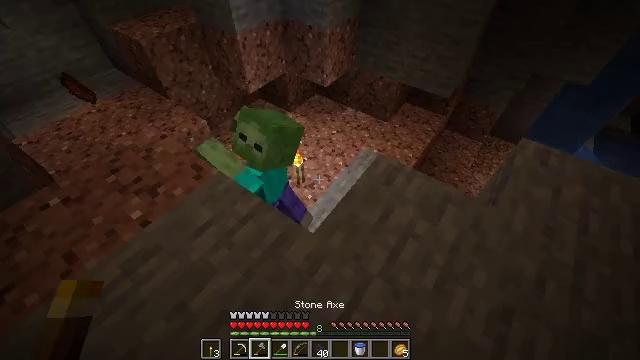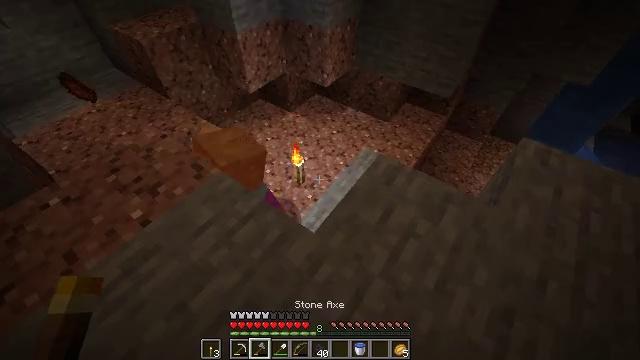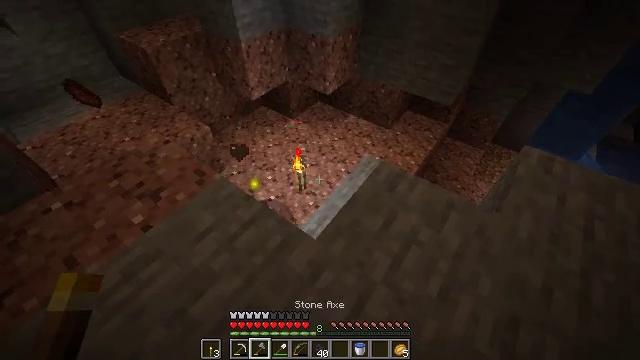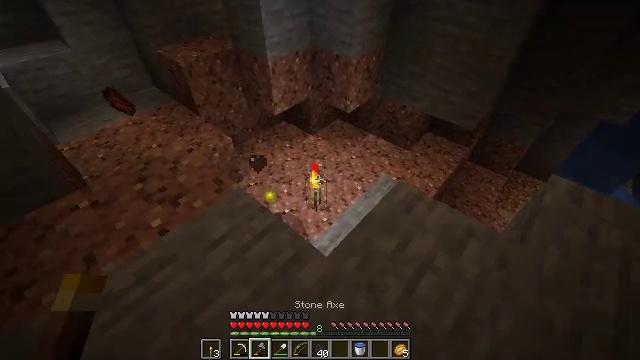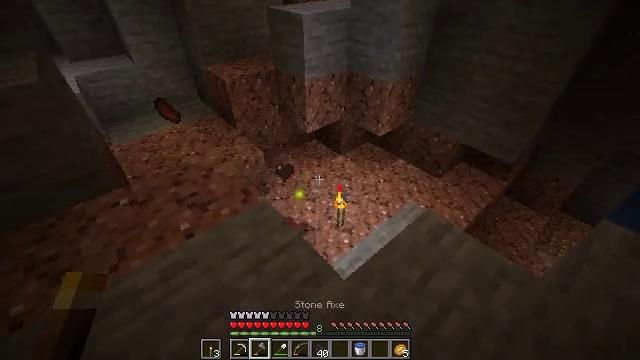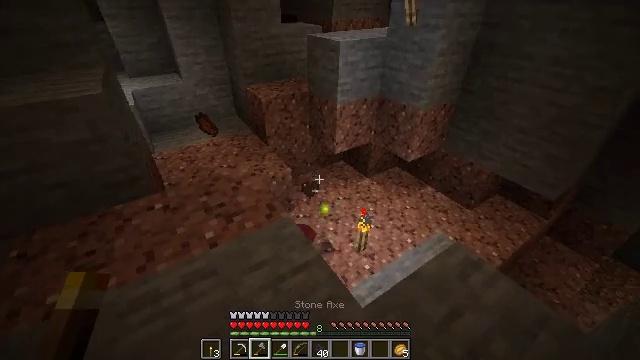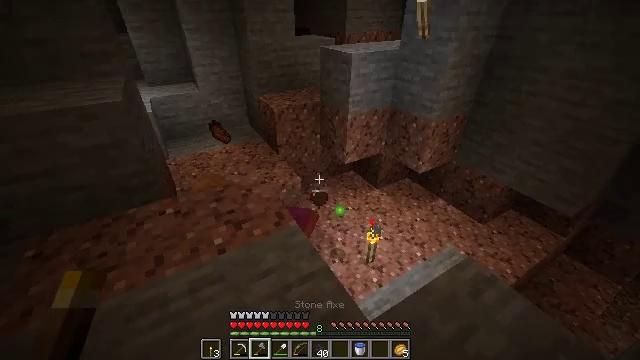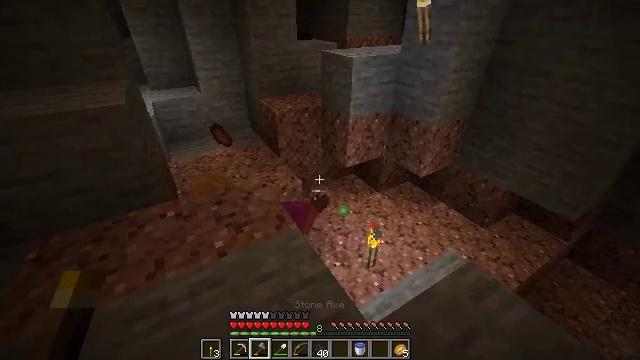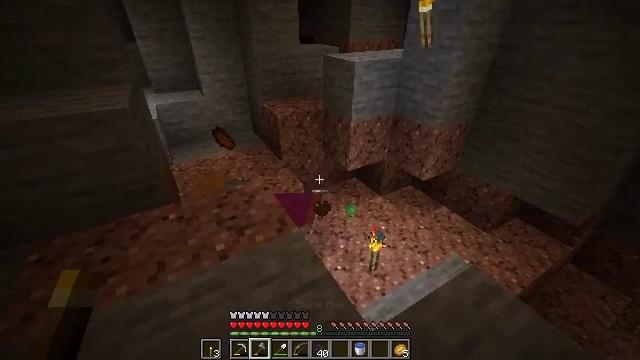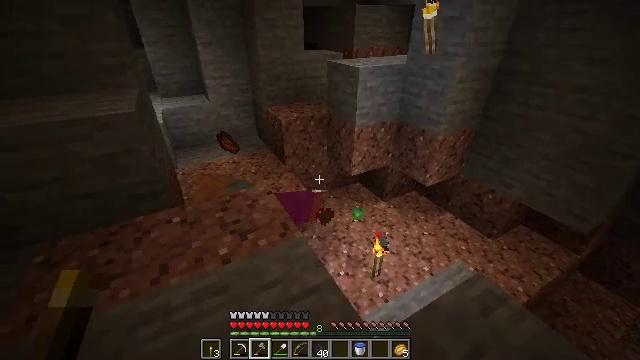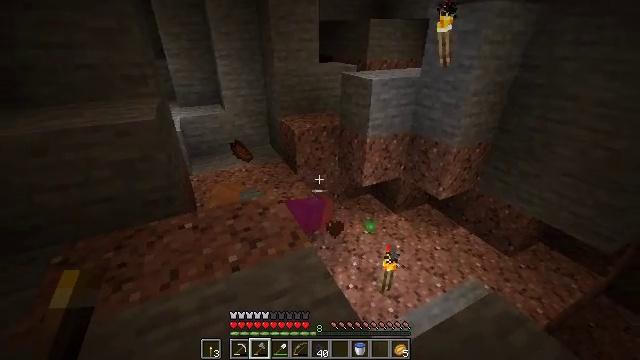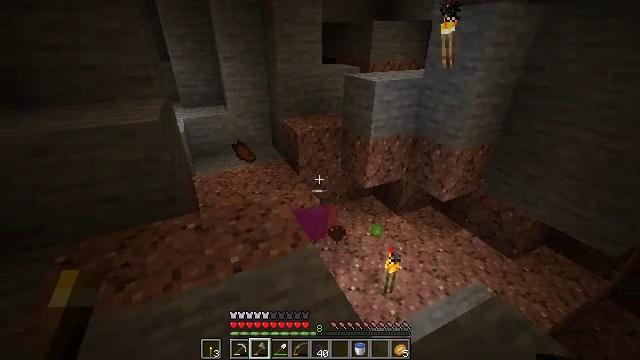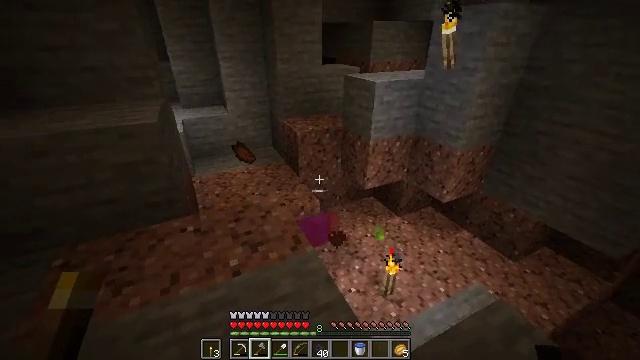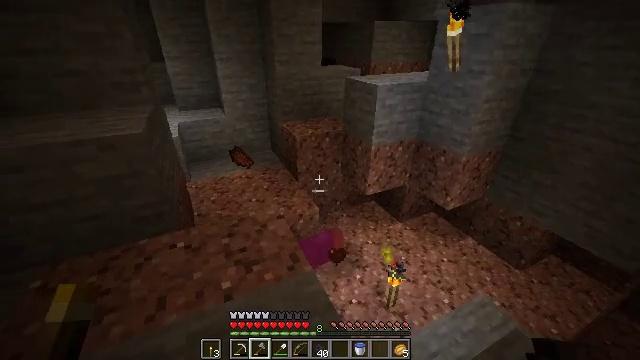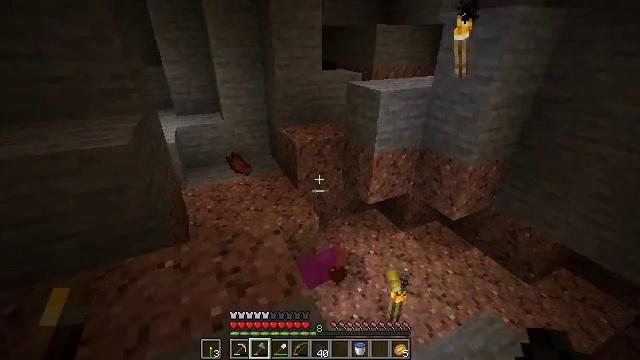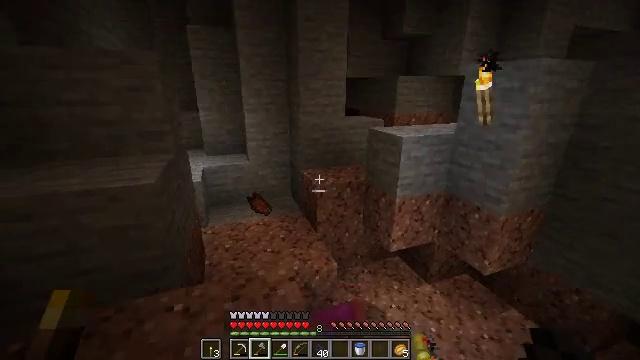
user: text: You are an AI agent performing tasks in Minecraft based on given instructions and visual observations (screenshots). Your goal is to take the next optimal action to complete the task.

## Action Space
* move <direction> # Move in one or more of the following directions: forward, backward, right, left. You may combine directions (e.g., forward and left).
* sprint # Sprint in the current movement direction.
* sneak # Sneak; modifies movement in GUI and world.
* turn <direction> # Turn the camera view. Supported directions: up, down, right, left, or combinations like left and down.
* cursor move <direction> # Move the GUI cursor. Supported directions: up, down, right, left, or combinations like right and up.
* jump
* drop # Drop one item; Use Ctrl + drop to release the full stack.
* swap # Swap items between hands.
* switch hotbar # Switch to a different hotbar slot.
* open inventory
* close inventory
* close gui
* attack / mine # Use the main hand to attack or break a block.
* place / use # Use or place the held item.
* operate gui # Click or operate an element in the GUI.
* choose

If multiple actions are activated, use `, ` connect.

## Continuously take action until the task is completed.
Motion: motion action
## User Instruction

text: Collect some oak leaves.
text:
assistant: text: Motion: no_op
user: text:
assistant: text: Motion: turn up
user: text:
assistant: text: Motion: turn left and up
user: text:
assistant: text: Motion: turn left and up
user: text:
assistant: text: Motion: turn left and up
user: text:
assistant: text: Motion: turn left and up
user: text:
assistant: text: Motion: no_op
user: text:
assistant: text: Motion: no_op
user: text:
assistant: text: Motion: turn up
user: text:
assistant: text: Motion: turn left and up
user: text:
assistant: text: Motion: no_op
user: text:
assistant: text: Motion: move forward
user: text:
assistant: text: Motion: move forward
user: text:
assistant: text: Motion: move forward
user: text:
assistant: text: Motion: move forward, turn left and up
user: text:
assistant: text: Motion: move forward, turn left and up
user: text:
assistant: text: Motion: move forward, turn up
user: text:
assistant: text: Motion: move forward, turn right and up
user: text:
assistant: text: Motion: move forward, turn right and up
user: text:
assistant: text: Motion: move forward and move left, turn right and up
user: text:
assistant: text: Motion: move forward and move left, turn right and up
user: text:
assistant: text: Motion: move left, turn right and up
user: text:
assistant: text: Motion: move left, turn right and up
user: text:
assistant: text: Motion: turn right and up
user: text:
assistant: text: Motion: turn right
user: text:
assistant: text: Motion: no_op
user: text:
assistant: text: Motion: no_op
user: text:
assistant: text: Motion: turn right
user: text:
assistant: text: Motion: turn right
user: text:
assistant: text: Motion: turn right